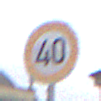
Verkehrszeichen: Geschwindigkeit40
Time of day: Midday
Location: Outdoor (Urban)
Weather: Overcast
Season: NotSpecified
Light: Natural